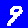
Digit: 9